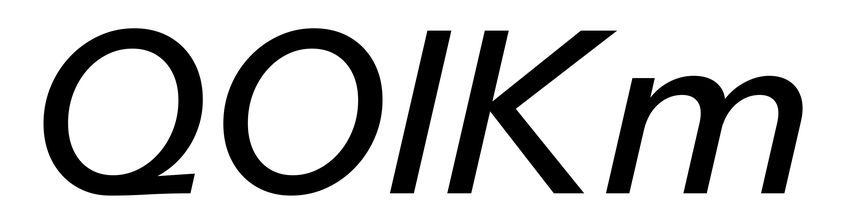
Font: InstrumentSans-Italic_Medium_Italic